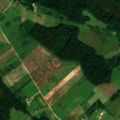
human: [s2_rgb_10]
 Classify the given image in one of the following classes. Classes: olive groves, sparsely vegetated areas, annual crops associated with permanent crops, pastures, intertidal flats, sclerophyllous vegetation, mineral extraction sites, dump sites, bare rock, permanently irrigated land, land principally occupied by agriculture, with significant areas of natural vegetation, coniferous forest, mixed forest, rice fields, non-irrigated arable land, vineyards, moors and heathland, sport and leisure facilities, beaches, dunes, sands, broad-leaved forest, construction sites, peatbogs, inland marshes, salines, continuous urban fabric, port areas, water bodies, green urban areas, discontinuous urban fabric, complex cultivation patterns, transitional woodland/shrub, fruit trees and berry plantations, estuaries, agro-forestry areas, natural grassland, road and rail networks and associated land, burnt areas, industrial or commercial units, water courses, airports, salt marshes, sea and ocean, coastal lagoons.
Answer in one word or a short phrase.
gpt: non-irrigated arable land, complex cultivation patterns, land principally occupied by agriculture, with significant areas of natural vegetation, broad-leaved forest, transitional woodland/shrub, water bodies